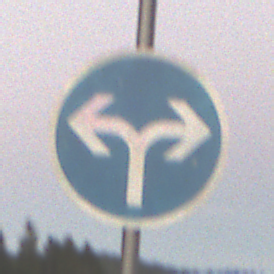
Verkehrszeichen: VorgeschriebeneFahrtrichtungRechtsOderLinks
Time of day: SunriseSunset
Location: Outdoor (Nature)
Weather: Clear
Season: NotSpecified
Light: Natural